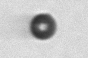
Label: bead